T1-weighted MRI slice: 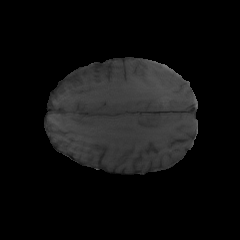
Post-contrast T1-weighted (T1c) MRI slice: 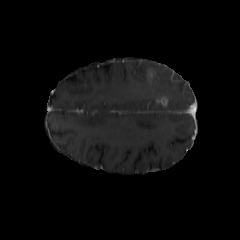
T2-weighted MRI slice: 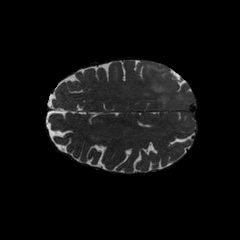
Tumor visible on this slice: yes